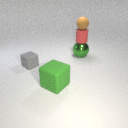
small red rubber cylinder above large green metal sphere